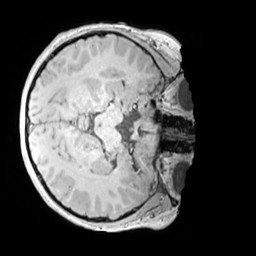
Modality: MP2RAGE
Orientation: axial
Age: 11
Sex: male
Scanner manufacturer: siemens
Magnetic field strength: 3 T
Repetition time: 4 s
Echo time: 0.00303 s